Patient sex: F
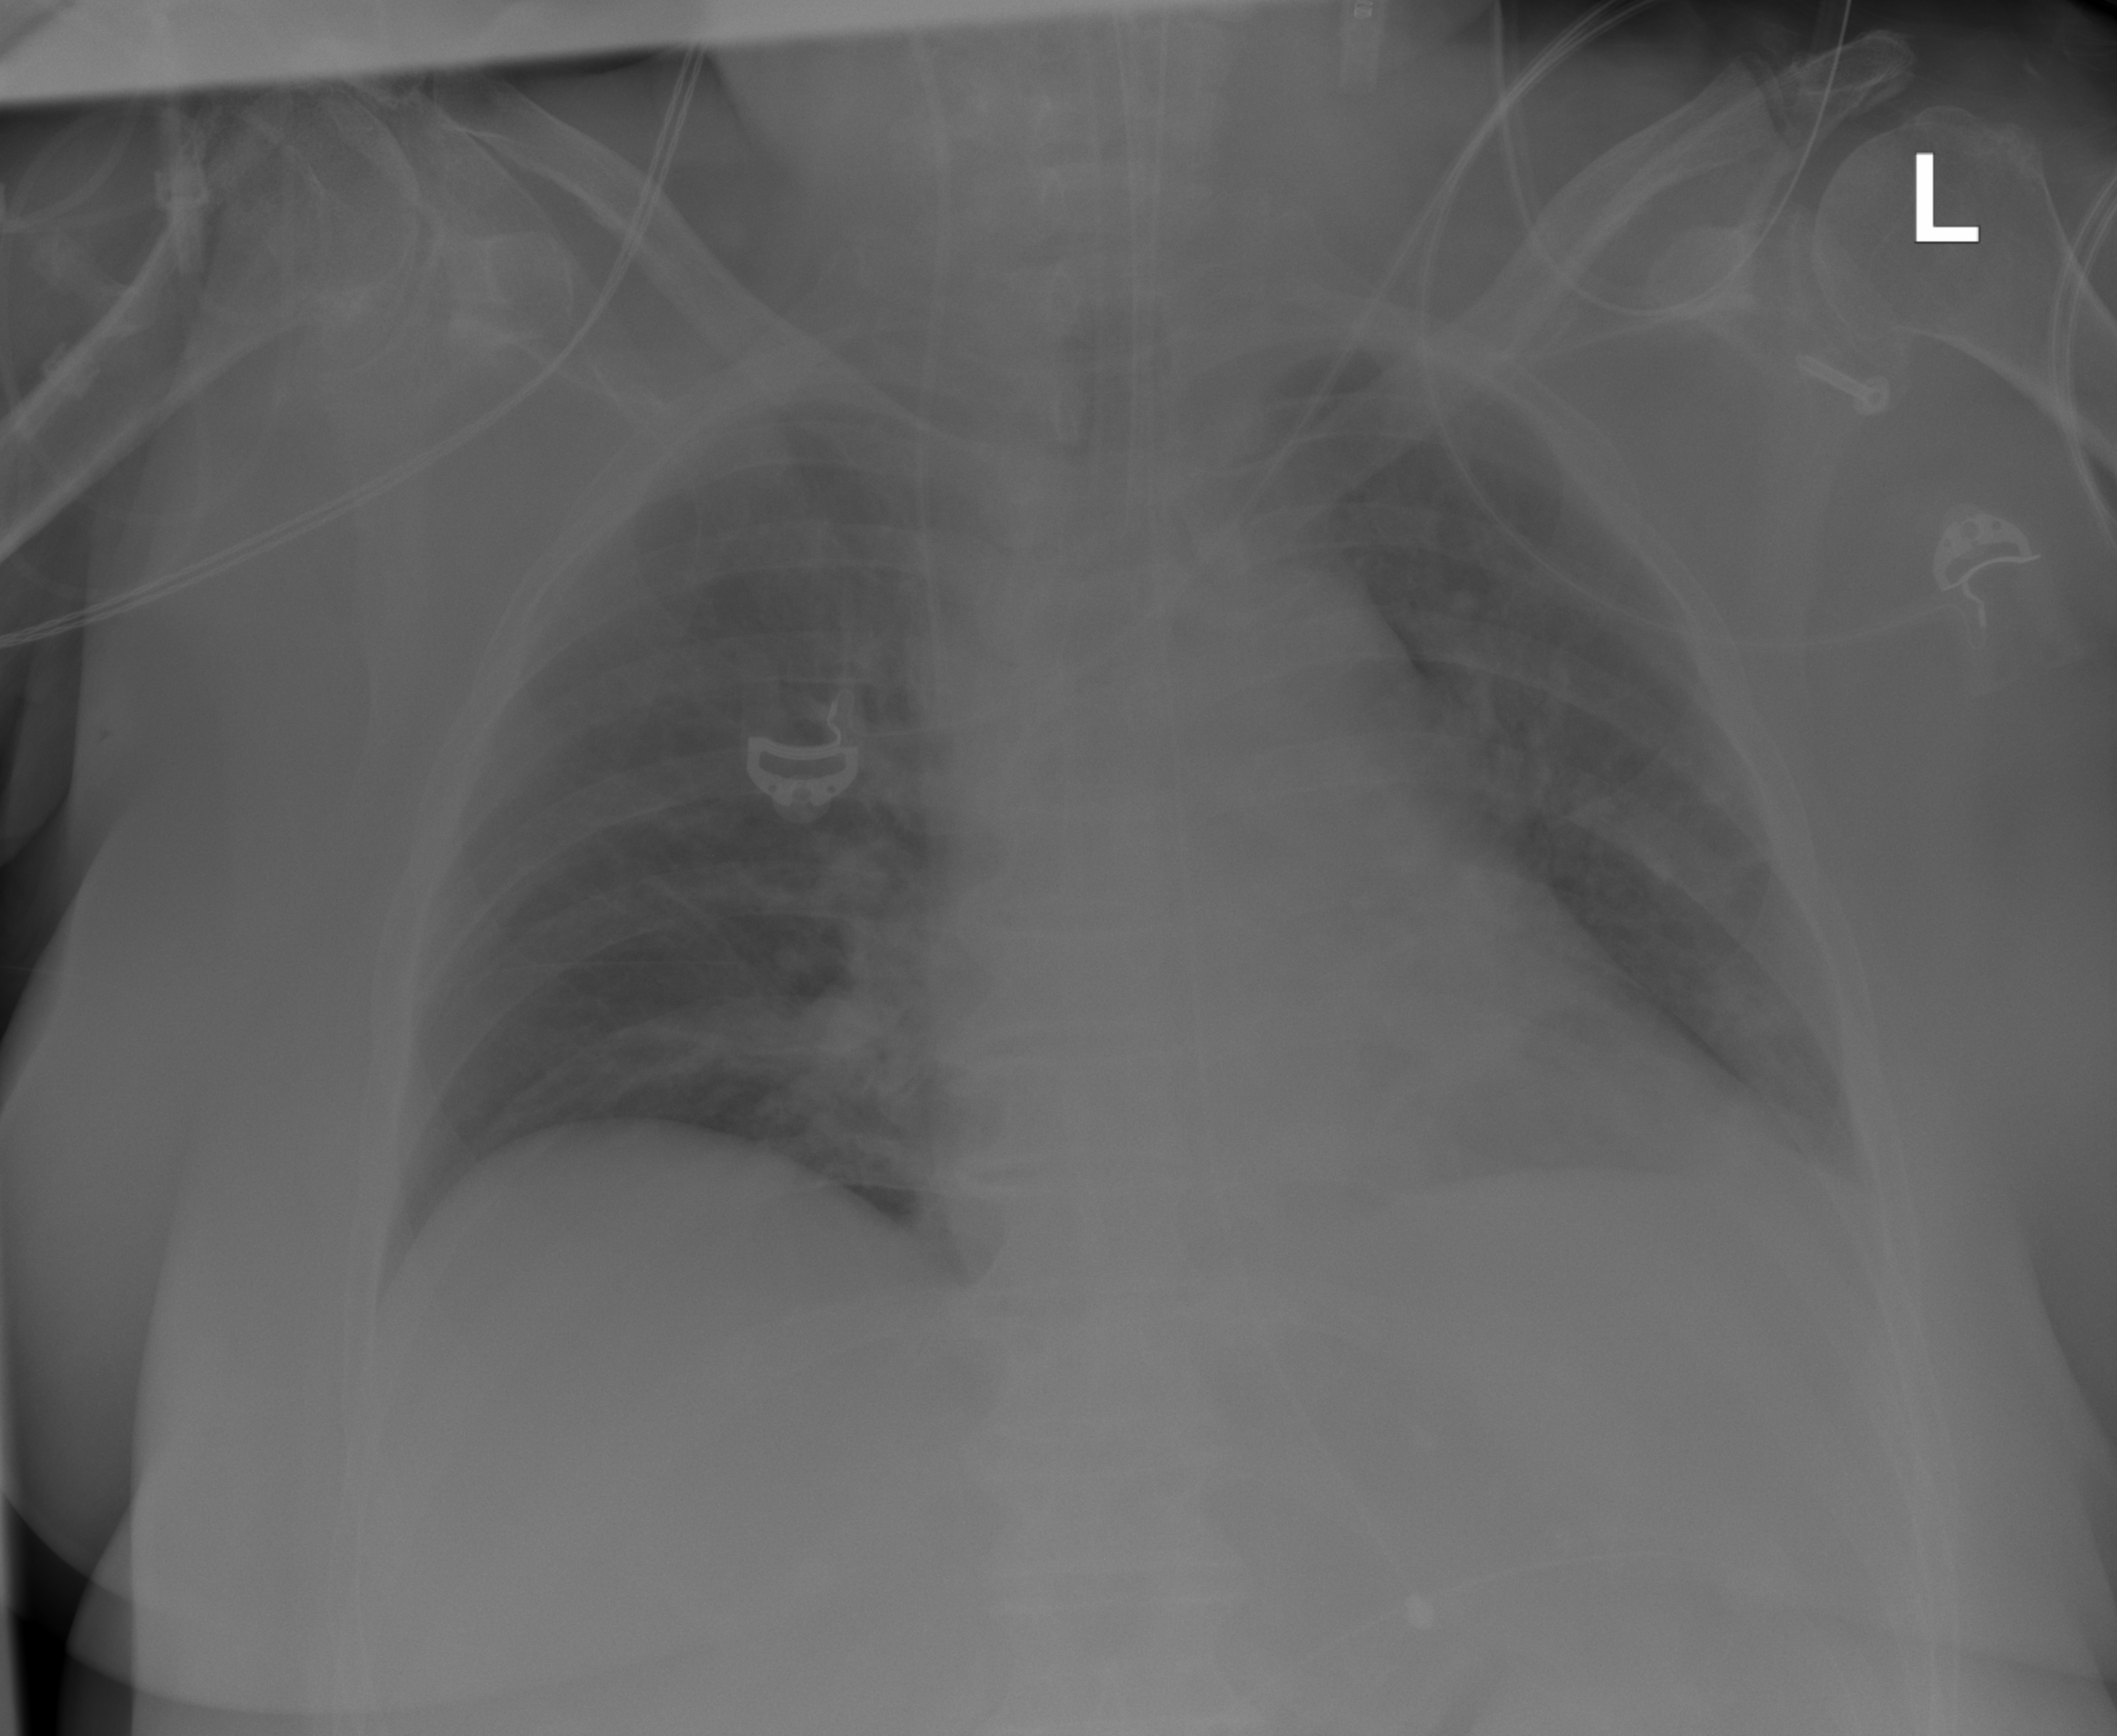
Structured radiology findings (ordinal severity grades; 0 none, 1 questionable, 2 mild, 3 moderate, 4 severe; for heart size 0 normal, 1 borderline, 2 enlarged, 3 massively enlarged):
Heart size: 2
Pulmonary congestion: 1
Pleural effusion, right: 0
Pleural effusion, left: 1
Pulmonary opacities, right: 0
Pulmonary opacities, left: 0
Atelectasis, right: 1
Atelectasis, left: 1